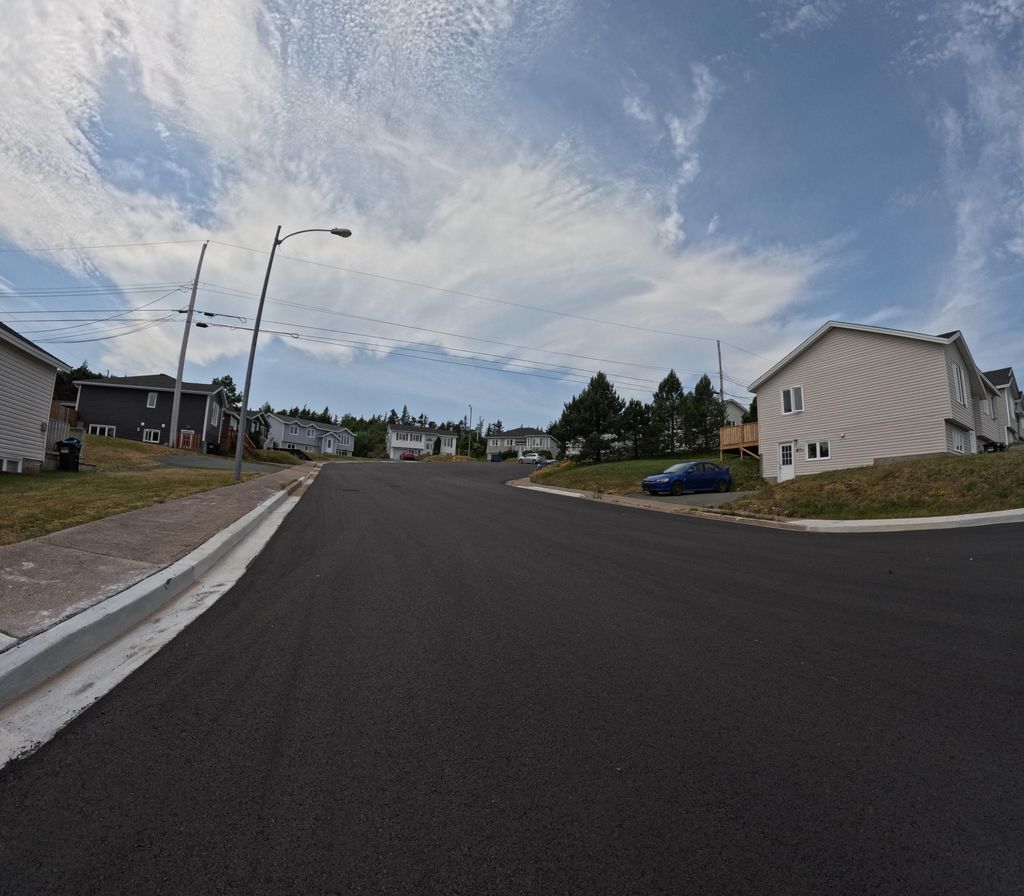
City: st_johns